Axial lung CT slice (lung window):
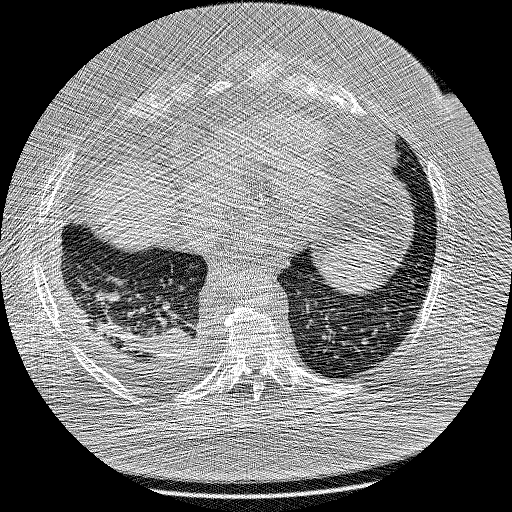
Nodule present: no